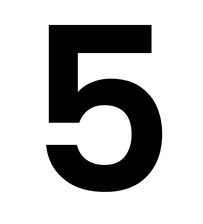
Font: Poppins-SemiBold